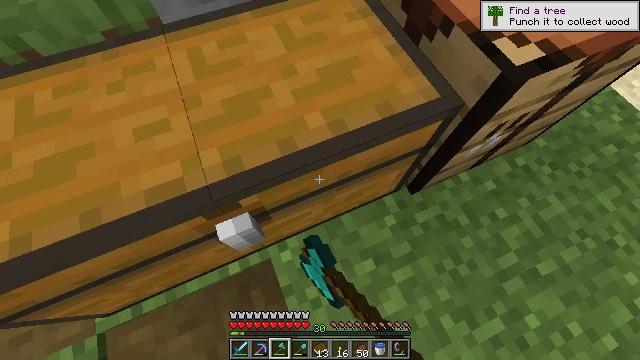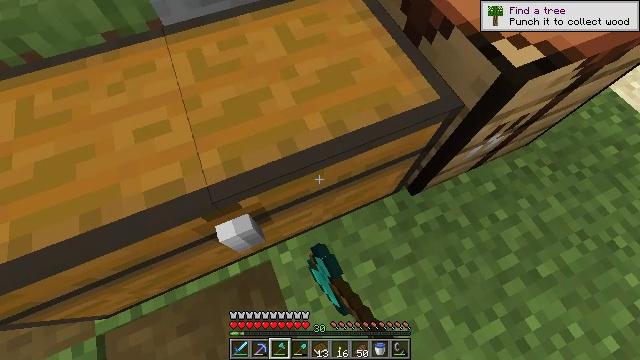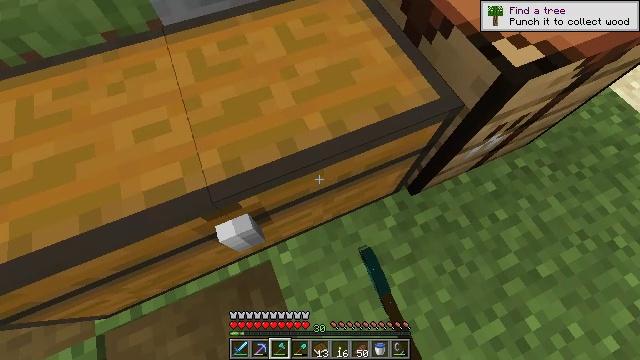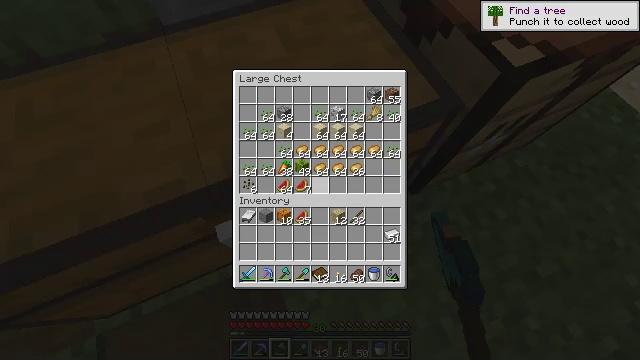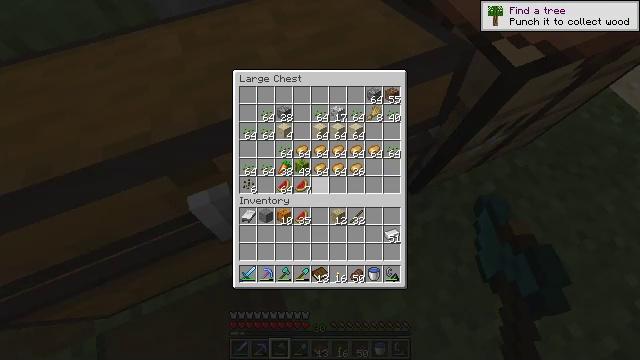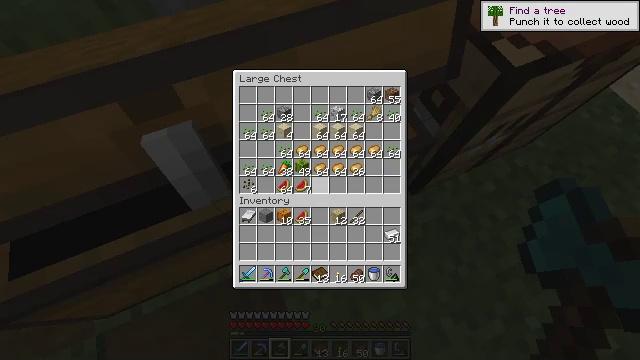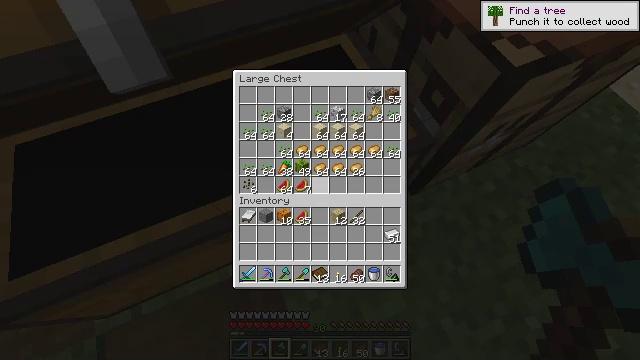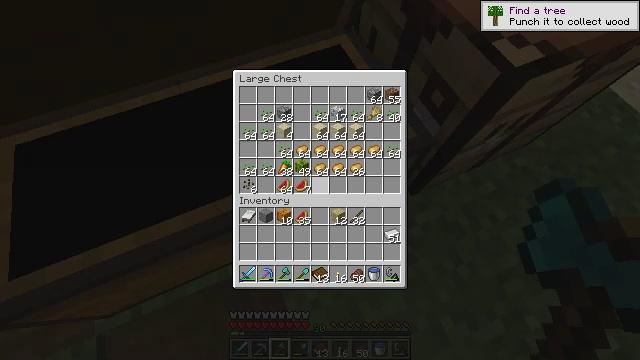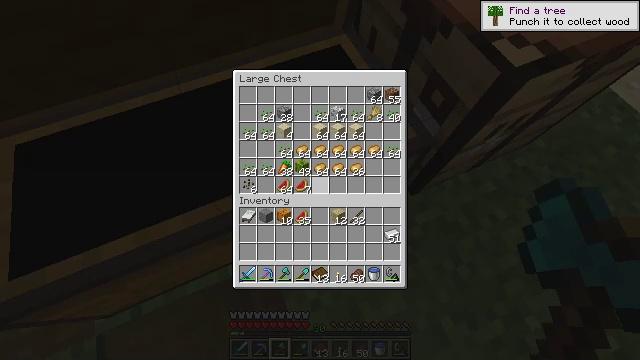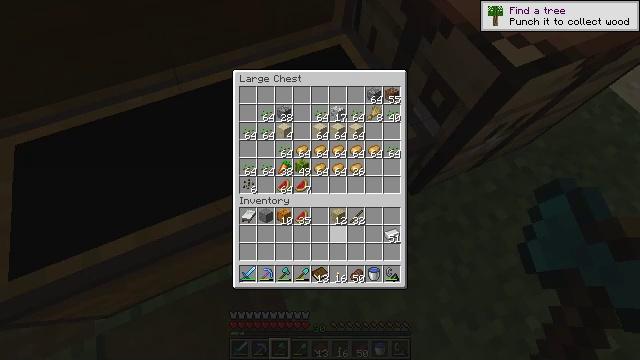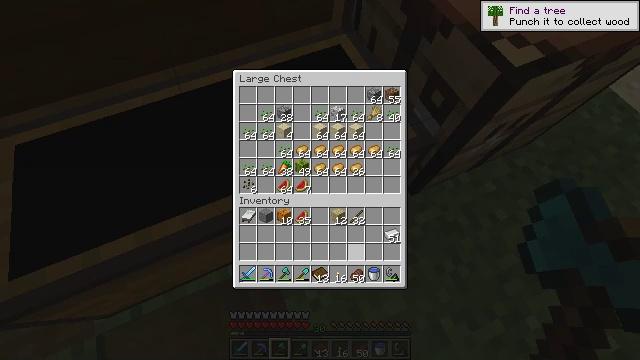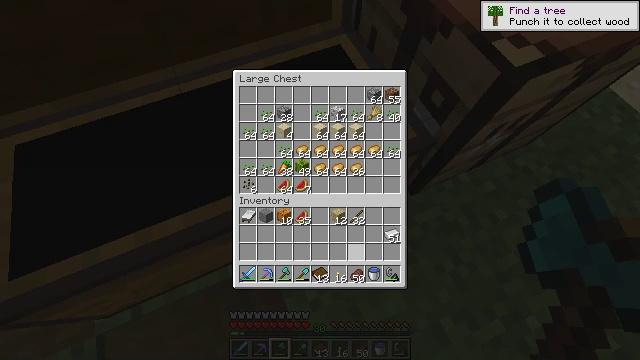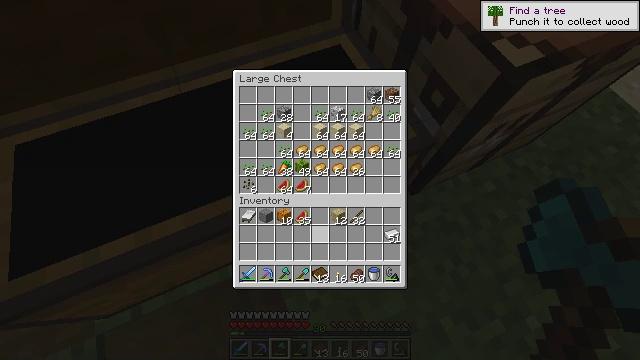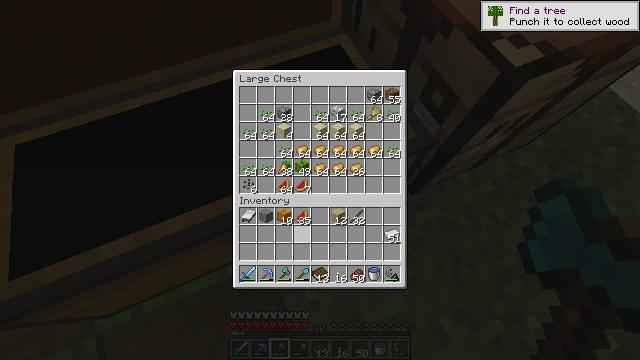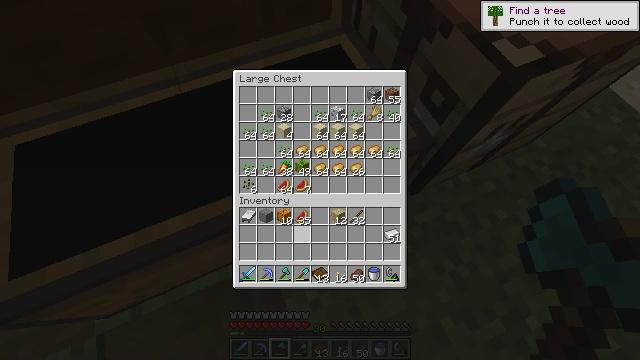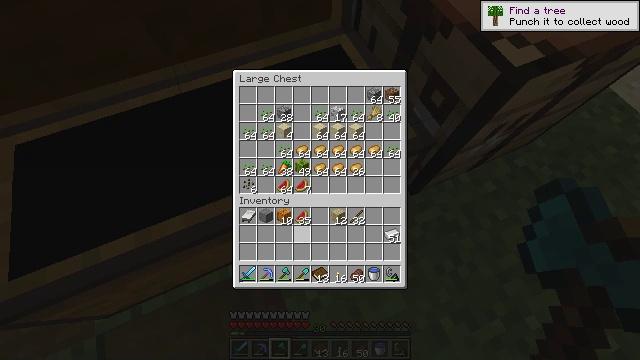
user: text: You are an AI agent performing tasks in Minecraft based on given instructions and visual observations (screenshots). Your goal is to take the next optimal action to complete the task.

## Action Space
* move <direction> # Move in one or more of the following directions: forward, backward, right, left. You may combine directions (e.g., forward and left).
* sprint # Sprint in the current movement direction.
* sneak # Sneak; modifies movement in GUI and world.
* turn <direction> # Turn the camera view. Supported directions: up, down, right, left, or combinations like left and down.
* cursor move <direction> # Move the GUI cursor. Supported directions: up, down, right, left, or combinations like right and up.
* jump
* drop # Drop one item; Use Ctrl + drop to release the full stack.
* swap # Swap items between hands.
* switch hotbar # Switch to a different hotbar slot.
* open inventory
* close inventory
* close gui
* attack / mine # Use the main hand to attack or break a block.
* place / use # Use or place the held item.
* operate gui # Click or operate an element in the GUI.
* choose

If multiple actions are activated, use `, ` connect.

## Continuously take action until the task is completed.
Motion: motion action
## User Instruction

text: Mine the powered rail from the track.
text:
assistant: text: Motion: no_op
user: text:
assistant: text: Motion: no_op
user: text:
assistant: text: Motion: no_op
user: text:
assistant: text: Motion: no_op
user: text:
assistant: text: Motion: no_op
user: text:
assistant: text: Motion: no_op
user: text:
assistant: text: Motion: no_op
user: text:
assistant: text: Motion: no_op
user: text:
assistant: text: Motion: turn right and down
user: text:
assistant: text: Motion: turn right and down
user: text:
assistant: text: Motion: sneak
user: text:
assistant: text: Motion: sneak, turn left and up
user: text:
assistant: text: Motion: sneak, turn left
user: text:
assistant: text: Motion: sneak
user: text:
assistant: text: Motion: sneak
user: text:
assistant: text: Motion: sneak
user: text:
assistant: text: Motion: sneak, attack / mine
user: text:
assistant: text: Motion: sneak, attack / mine
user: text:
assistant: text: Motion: sneak, turn left, attack / mine
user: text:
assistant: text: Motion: sneak, turn left
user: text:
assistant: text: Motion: sneak, attack / mine
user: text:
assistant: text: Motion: sneak, attack / mine
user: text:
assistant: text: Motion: sneak, attack / mine
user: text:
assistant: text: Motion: sneak
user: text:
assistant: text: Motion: sneak, turn right
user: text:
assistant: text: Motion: sneak, turn right
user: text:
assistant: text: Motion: sneak, turn right
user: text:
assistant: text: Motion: sneak, turn up
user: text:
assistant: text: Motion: turn left and up
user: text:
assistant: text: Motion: turn left and up